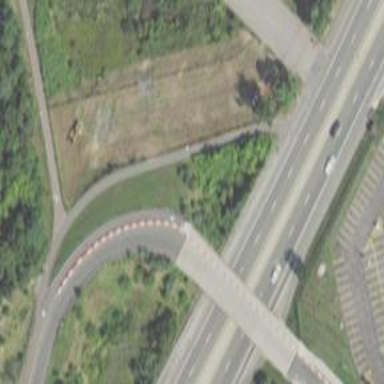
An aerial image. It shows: Trunk link highway passing over bridge.